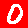
Digit: 0